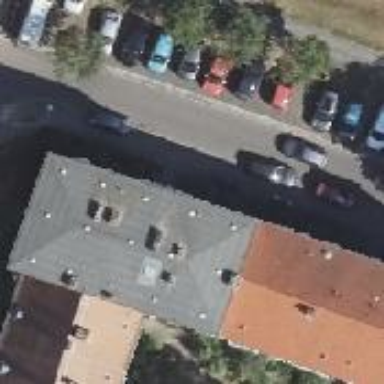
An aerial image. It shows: Image showing building with apartments.